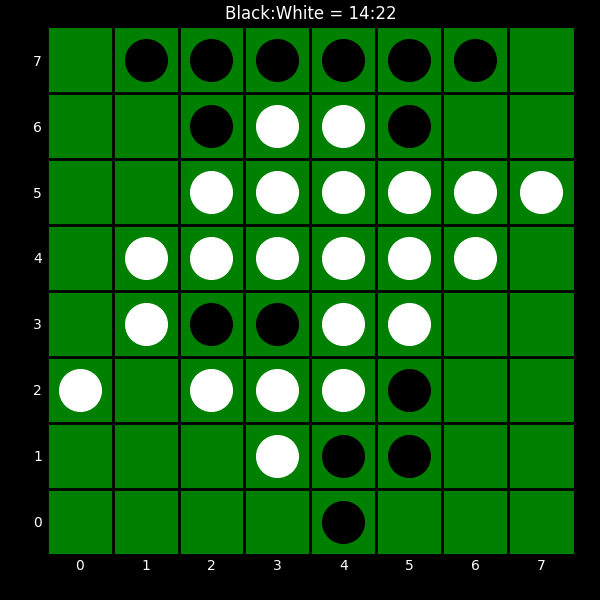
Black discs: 14
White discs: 22